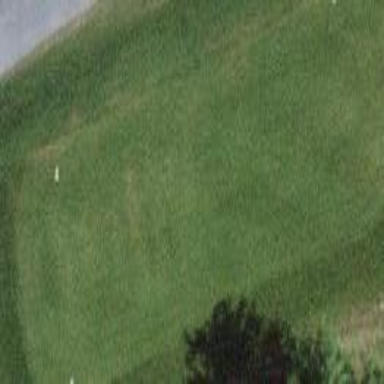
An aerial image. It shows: Golf tee.